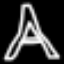
Label: The Eiffel Tower